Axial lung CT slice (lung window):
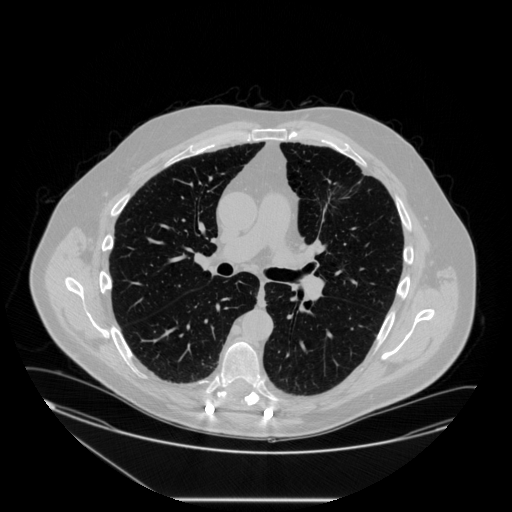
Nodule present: no